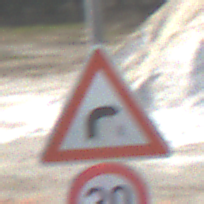
Verkehrszeichen: KurveRechts
Zusatzzeichen unten: Geschwindigkeit30
Umgebung: Outdoor, Suburban
Tageszeit: Midday
Wetter: PartlyCloudy
Licht: Natural
Jahreszeit: NotSpecified
Kontrast: HighContrast